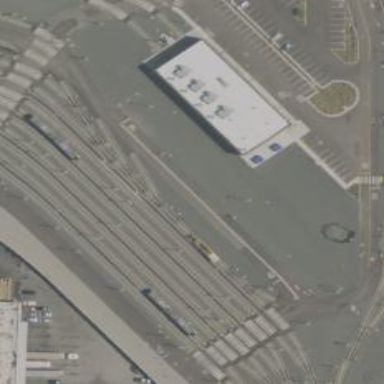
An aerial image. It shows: Light rail yard with electrified contact lines.